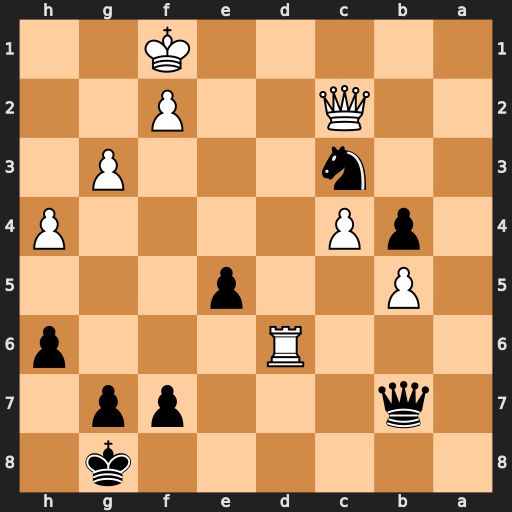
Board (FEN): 6k1/1q3pp1/3R3p/1P2p3/1pP4P/2n3P1/2Q2P2/5K2
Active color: b
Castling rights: -
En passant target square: -
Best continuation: Qh1#